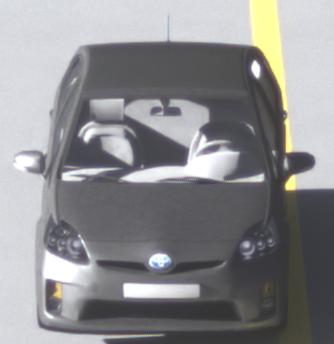
Make: Toyota
Model: Prius 1.5 Hybrid
Detailed model: Prius (HW2)
Model produced from: 2006/03
Model produced until: 2009/06
Doors: 5
Color: gray
Road condition: dry road
Daytime: morning or afternoon
Contrast: high contrast